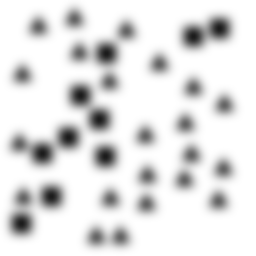
Squares: 10
Triangles: 22
Stars: 0
Total shapes: 32